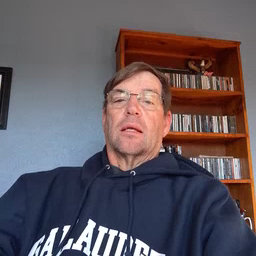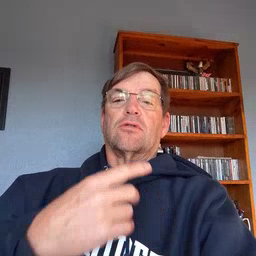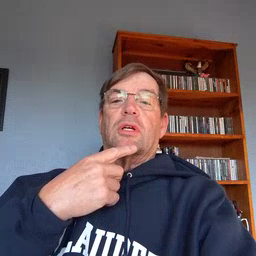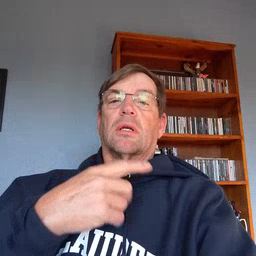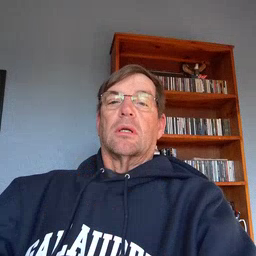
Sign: chin